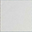
Piece: xx